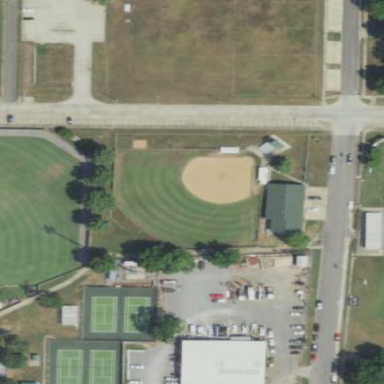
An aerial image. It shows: Baseball pitch for leisure land activities.